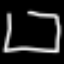
Label: square